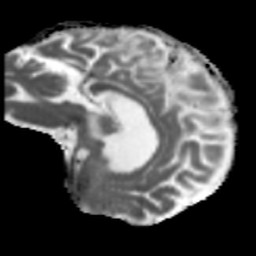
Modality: MD
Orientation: sagittal
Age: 63
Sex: female
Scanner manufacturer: siemens
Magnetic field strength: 3 T
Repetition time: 5.47 s
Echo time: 0.0854 s